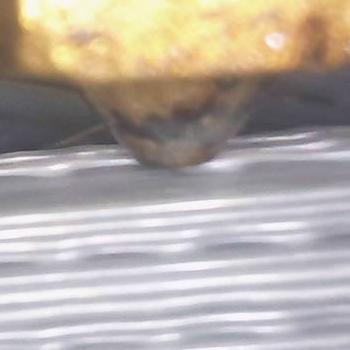
Flow rate: 49%